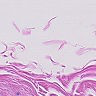
Metastatic tissue present: no